Question: How do I set my app for both iphone and ipad using xcode 8.1?
When I go to Targets -> General -> Deployment Info -> Devices and select Universal, I again get a tab below as iphone and ipad. Does that mean a single build will not generate an app that is compatible for both ipad and iphone?
If I select the deployment device as only iphone, then the app when loaded on the ipad is not full screen and has a black border.
How can I build an app that is full screen on both ipad and iphone ?
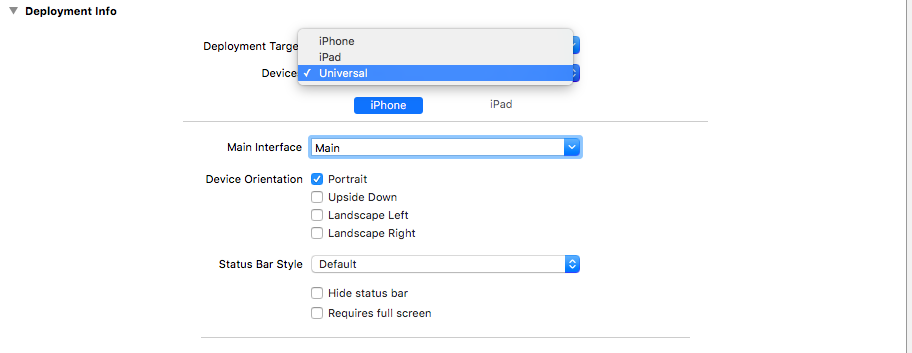
Answer: In order to make an application work in both iPhone & iPad then need to follow below steps.
*Before create an project please select universal in device section.
*
-